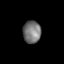
Tissue: lung
Cell type: Endothelial cells
Senescence score: 0.6348
Nuclear area (px): 396
Mean DAPI intensity: 116.275